Field crop: maize
Growth stage: 1
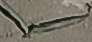
Species: sorghum